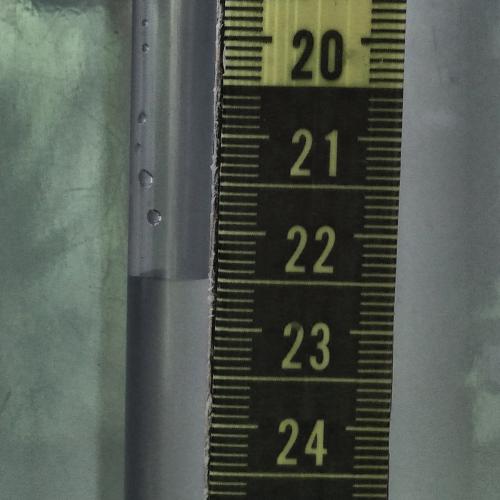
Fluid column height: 22.5 cm